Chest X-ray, PA view. Patient: 64 years old, sex M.
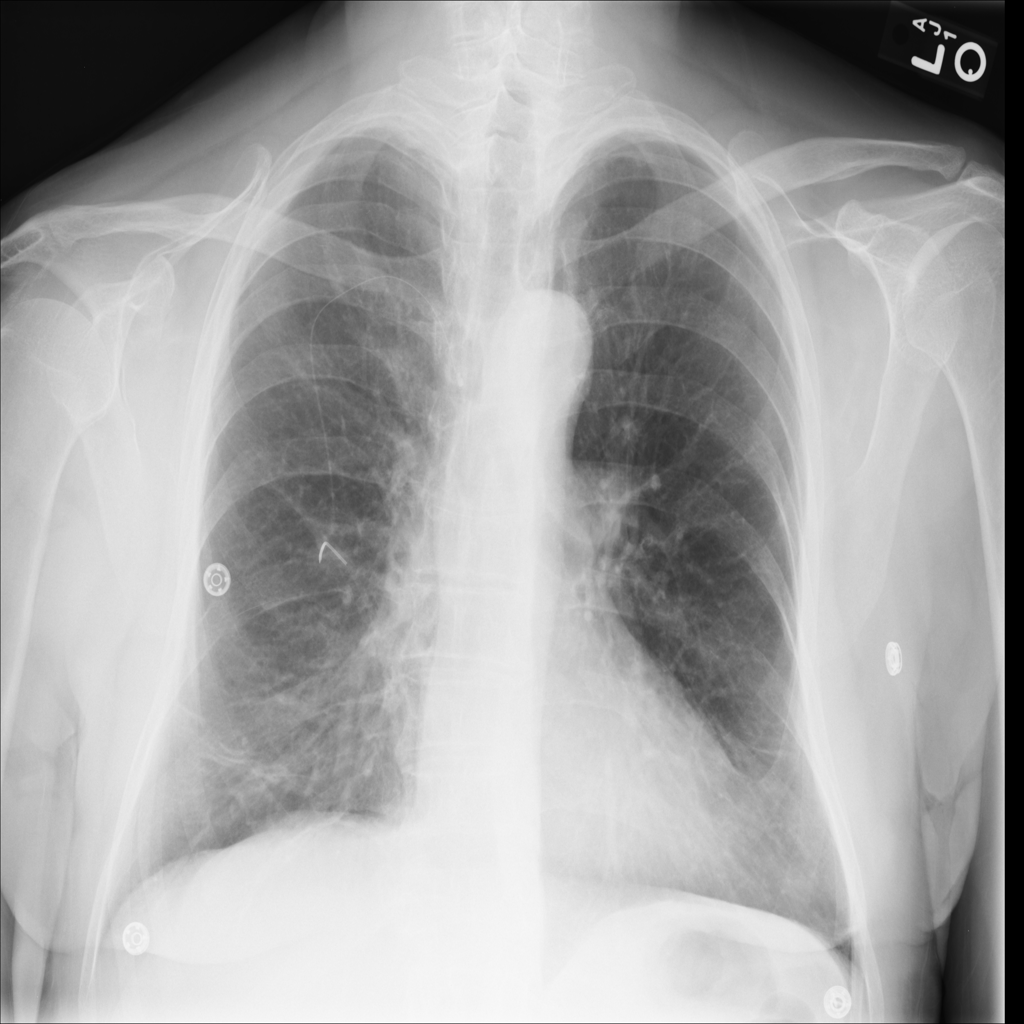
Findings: Atelectasis, Infiltration